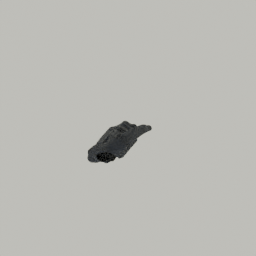
Label: people